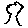
Label: tree